Aerial crown-view tile of a tropical tree (Barro Colorado Island, Panama), acquired 20240813:
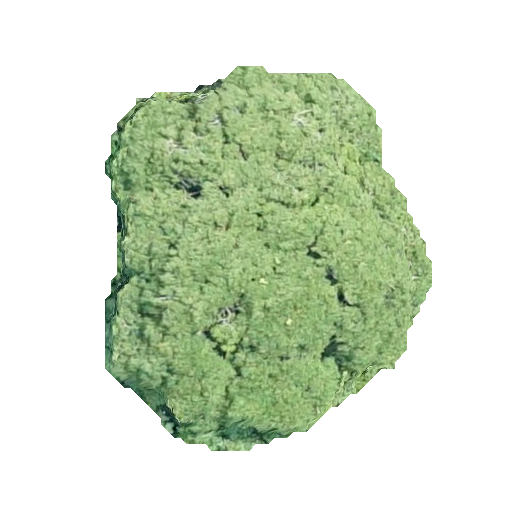
Species: Handroanthus guayacan
GBIF accepted scientific name: Handroanthus guayacan
Crown area: 145.111 m²